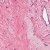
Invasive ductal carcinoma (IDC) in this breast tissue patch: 0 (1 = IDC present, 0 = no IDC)